Question: I am trying to create a 'UITableView' index for faster scrolling of a large 'UITableView', I have the index showing up on the right but when I try to scroll with it, it does not work..

I am wondering if I have missed something so I am wondering if there is something else I have to do, or something along those lines.
'''
#pragma - TableView Index Scrolling
- (NSArray *)sectionIndexTitlesForTableView:(UITableView *)tableView {
if(searching)
return nil;
NSMutableArray *tempArray = [[NSMutableArray alloc] init];
[tempArray addObject:@"A"];
[tempArray addObject:@"B"];
[tempArray addObject:@"C"];
[tempArray addObject:@"D"];
[tempArray addObject:@"E"];
[tempArray addObject:@"F"];
[tempArray addObject:@"G"];
[tempArray addObject:@"H"];
[tempArray addObject:@"I"];
[tempArray addObject:@"J"];
[tempArray addObject:@"K"];
[tempArray addObject:@"L"];
[tempArray addObject:@"M"];
[tempArray addObject:@"N"];
[tempArray addObject:@"O"];
[tempArray addObject:@"P"];
[tempArray addObject:@"Q"];
[tempArray addObject:@"R"];
[tempArray addObject:@"S"];
[tempArray addObject:@"T"];
[tempArray addObject:@"U"];
[tempArray addObject:@"V"];
[tempArray addObject:@"W"];
[tempArray addObject:@"Y"];
[tempArray addObject:@"X"];
[tempArray addObject:@"Z"];
return tempArray;
}
- (NSInteger)tableView:(UITableView *)tableView sectionForSectionIndexTitle:(NSString *)title atIndex:(NSInteger)index {
if(searching)
return -1;
return index % 2;
}
'''
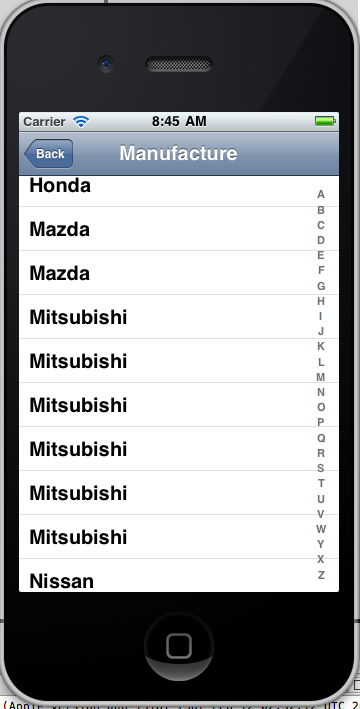
Answer: The table view needs to be grouped alphabetically I believe - The temp array doesn't know how to translate the letter that you select into a specific index (it doesn't know what "a", "b", or "c" mean).
If you take a look at the ipod song list, you'll notice that each letter group has a letter section divider. You'll need to group your table objects into sections titled with letters in order to translate the letter "A" to an index. What apple's ipod list is actually doing is not scrolling to the first "A" entry, but the beginning of the "A" section.